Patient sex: M
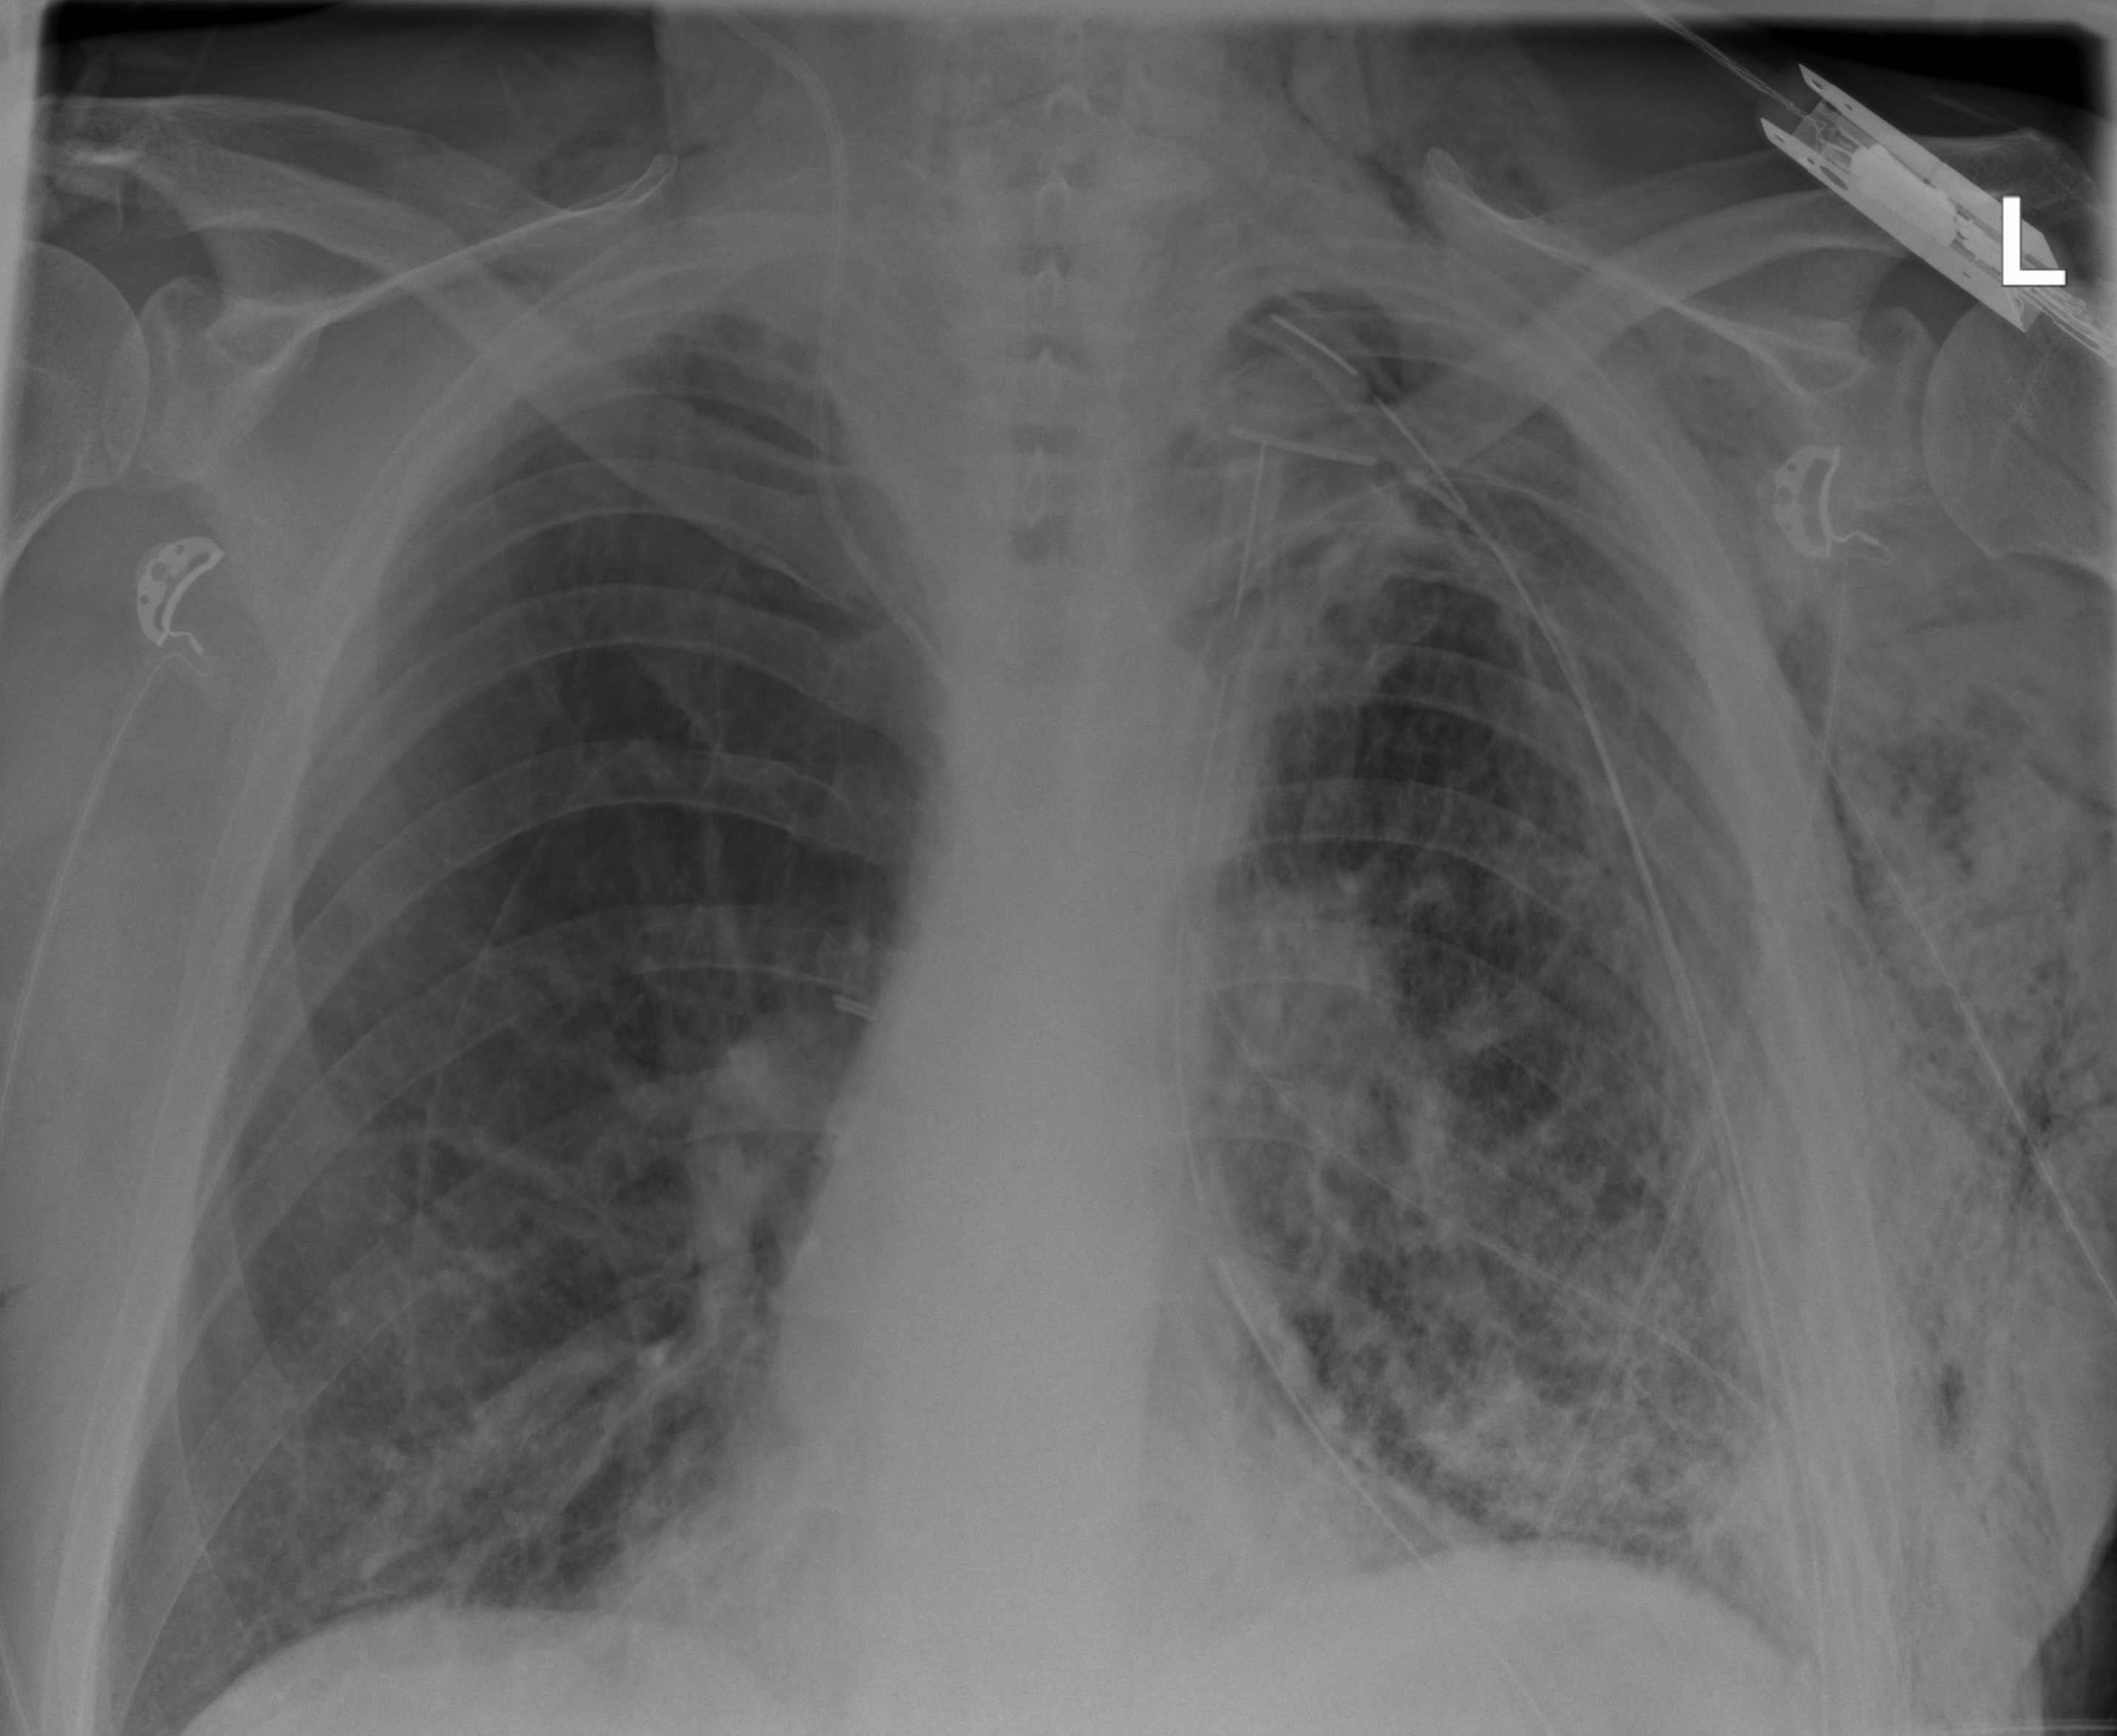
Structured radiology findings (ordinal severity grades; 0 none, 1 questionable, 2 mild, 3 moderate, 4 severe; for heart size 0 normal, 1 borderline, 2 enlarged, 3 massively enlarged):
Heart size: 0
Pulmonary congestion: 0
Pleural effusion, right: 0
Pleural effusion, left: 2
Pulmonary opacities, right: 2
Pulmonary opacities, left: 3
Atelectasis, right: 2
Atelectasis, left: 3